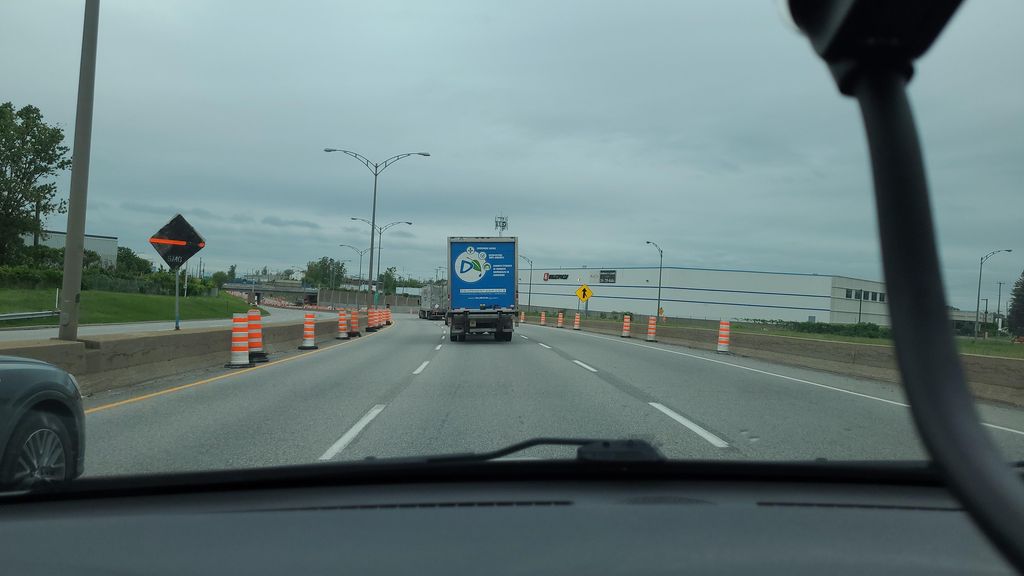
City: montreal